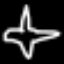
Label: airplane